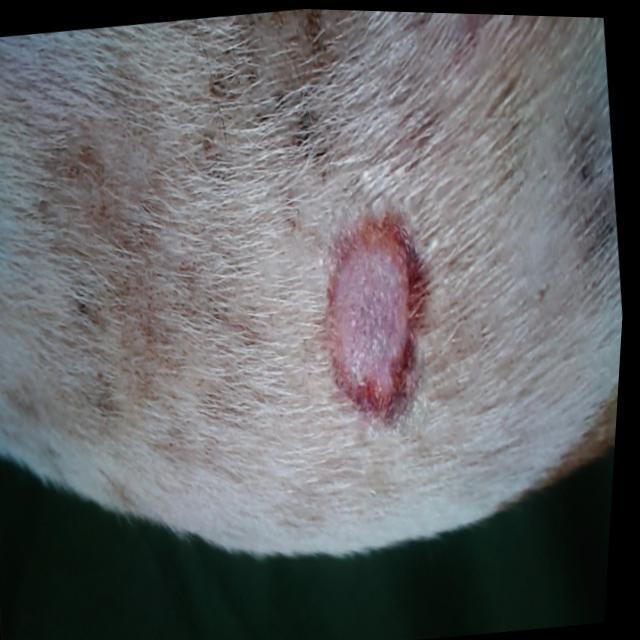
Canine ringworm (Dermatophytosis) — fungal infection caused by Microsporum or Trichophyton. Presents with circular alopecia, scaling, crusting, and broken hairs.